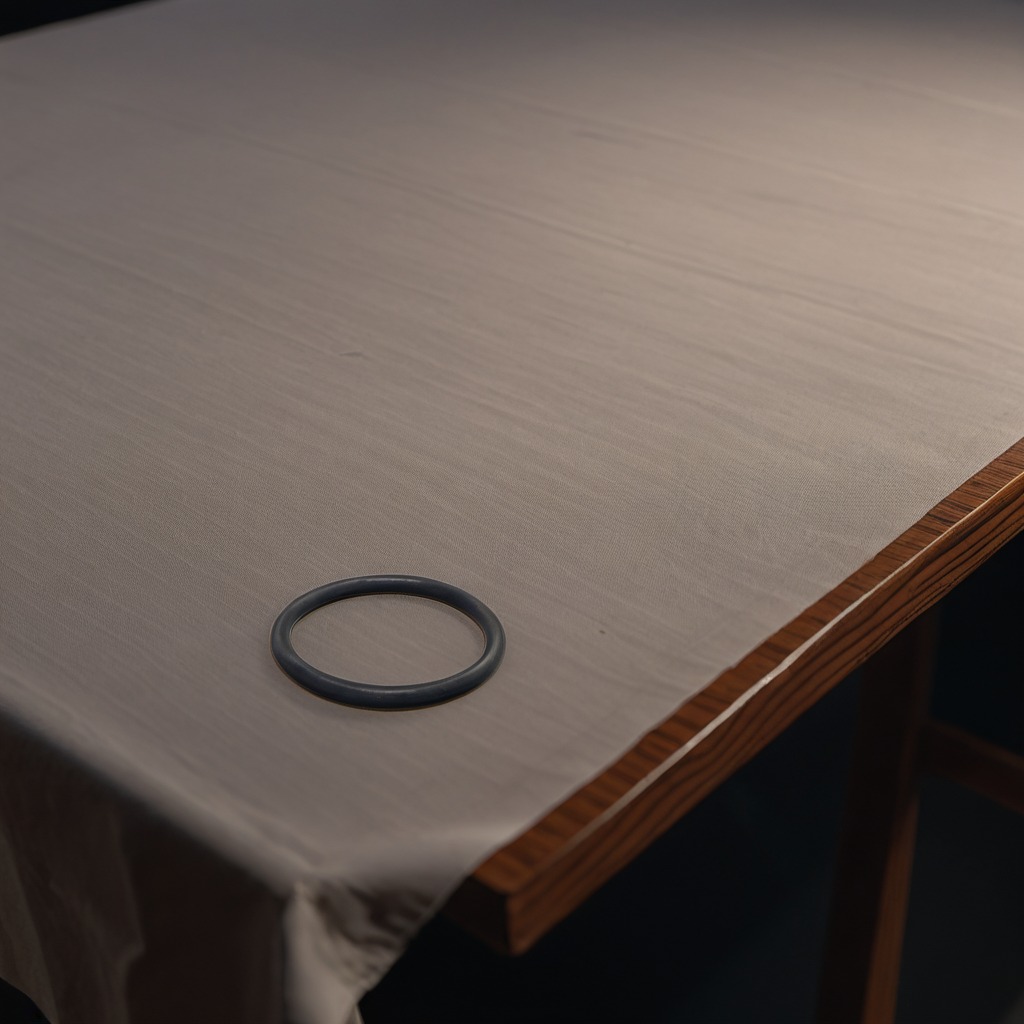
A rubber O-ring is lying on the wooden table.